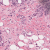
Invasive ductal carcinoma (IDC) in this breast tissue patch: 1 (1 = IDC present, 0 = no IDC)